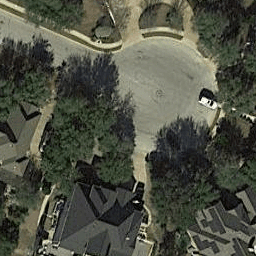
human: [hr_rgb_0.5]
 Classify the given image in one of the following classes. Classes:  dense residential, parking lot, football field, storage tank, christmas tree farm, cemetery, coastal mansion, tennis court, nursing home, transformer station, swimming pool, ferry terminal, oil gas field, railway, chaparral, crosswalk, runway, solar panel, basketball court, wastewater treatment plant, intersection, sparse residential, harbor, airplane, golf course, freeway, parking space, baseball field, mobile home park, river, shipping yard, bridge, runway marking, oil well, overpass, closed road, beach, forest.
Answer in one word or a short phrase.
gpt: closed road